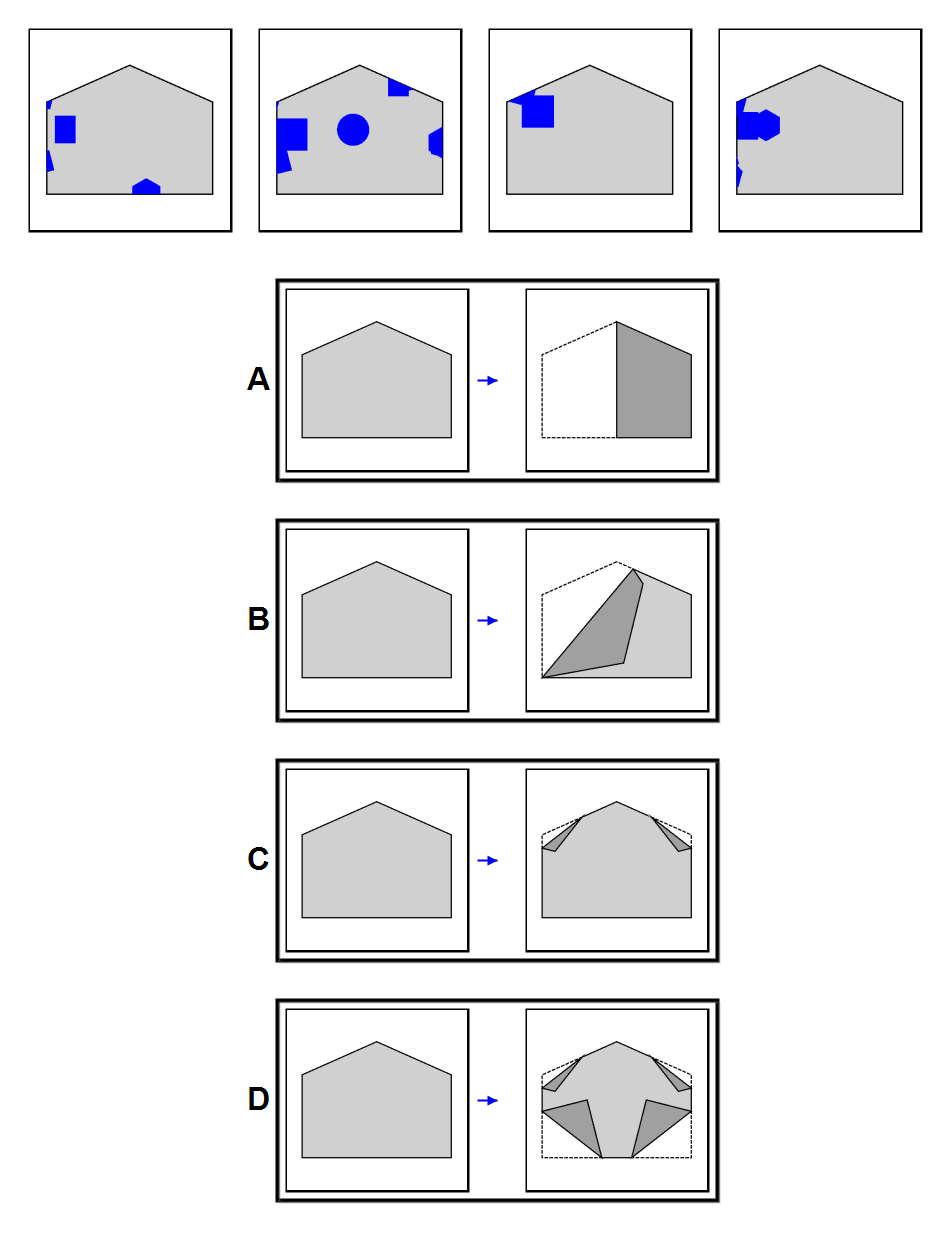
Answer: D